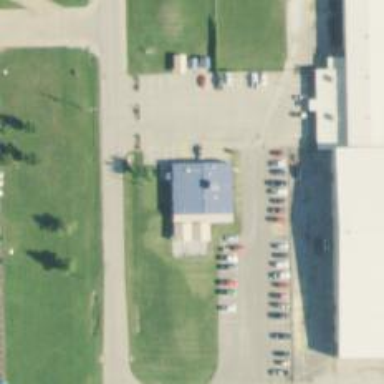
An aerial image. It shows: Animal shelter.